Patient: sex M, age 48
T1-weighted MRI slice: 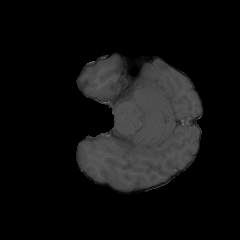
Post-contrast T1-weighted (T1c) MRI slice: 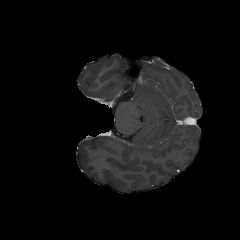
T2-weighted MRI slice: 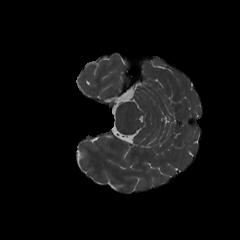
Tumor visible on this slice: no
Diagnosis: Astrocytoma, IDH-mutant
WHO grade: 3